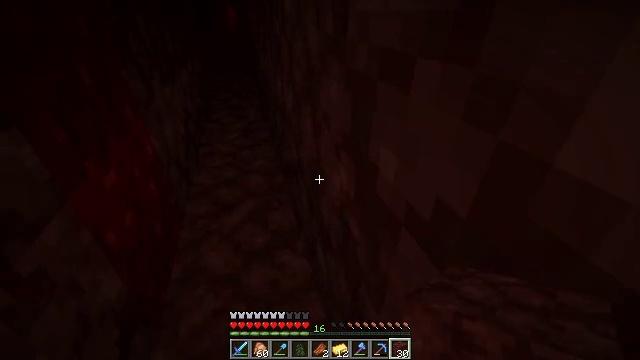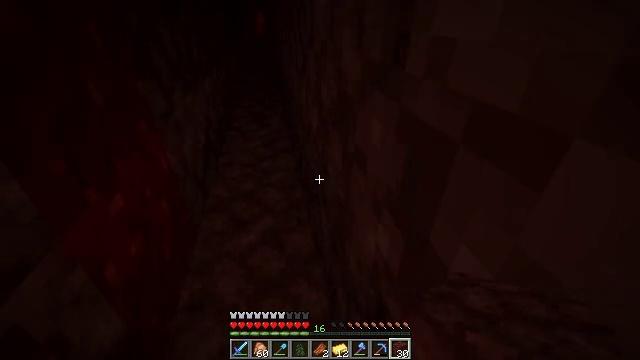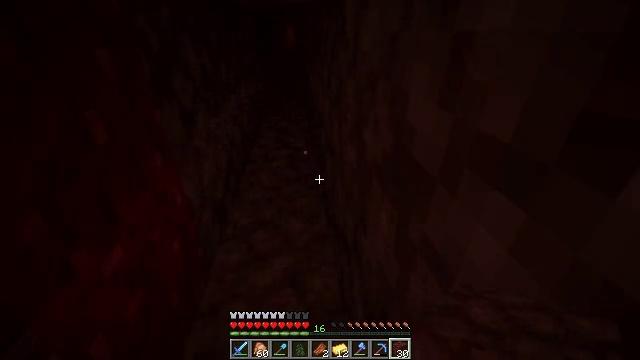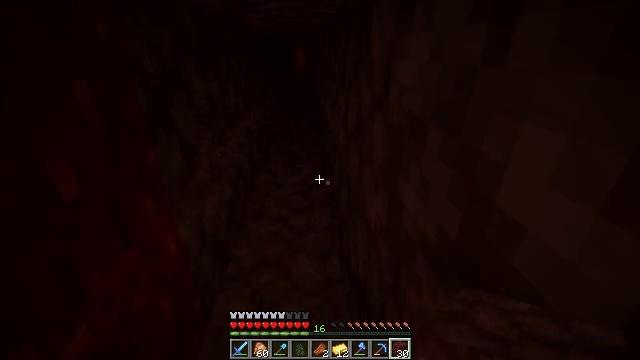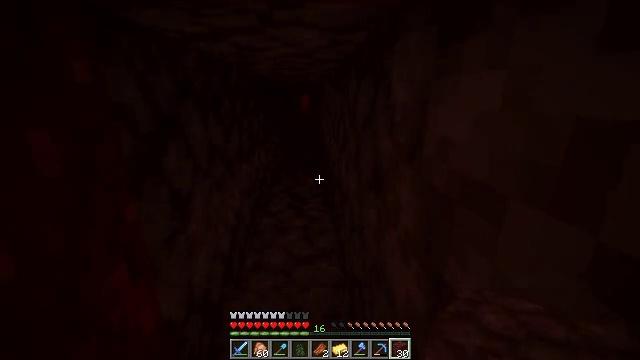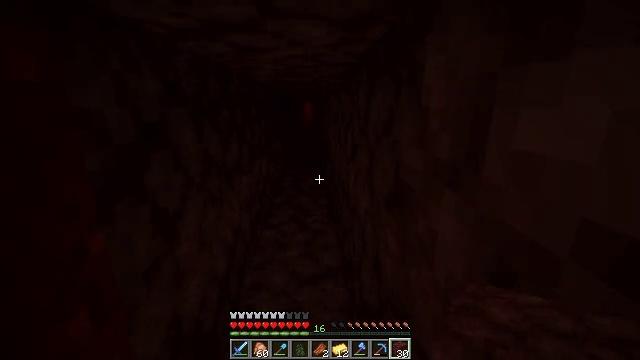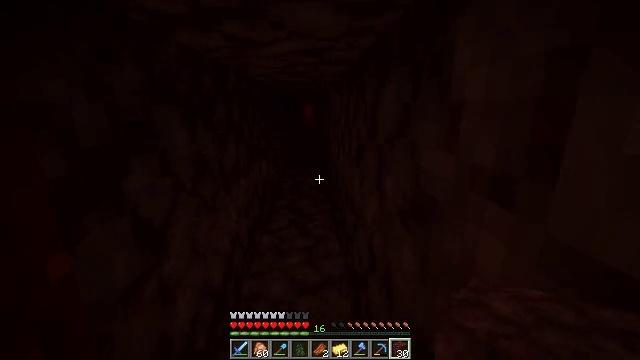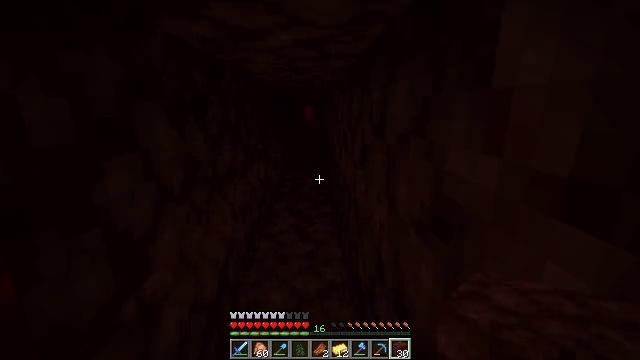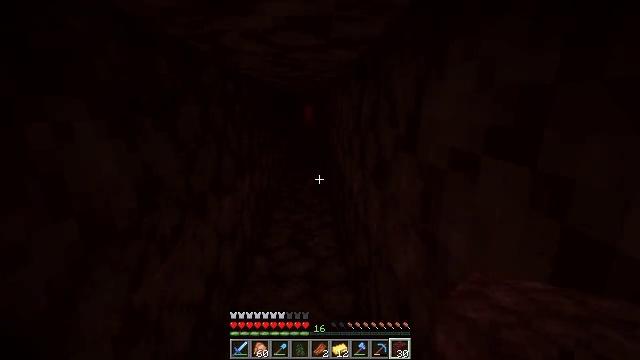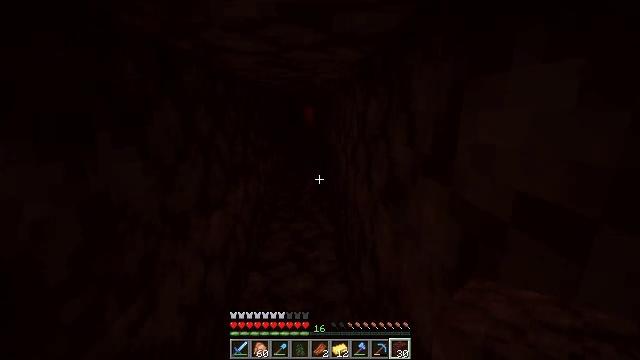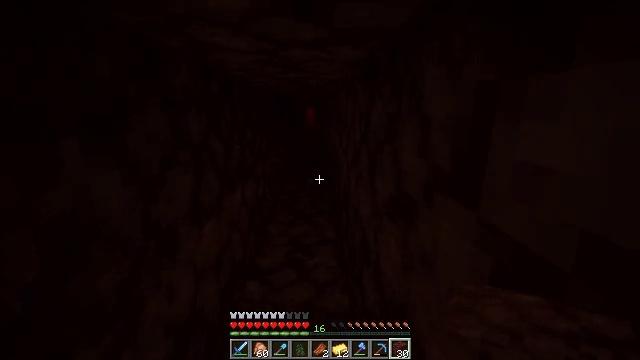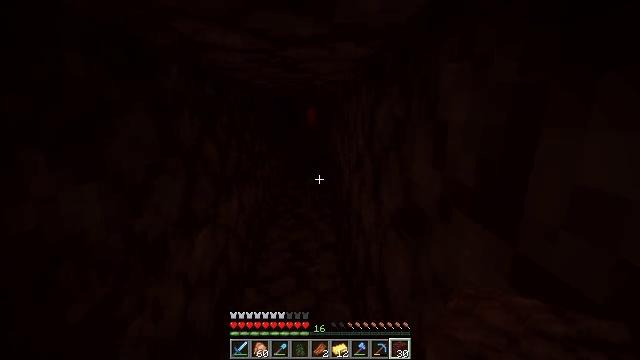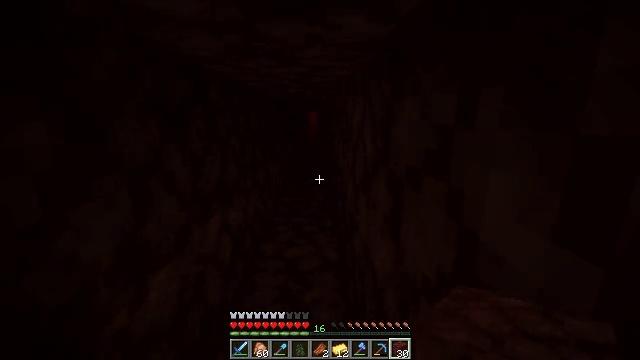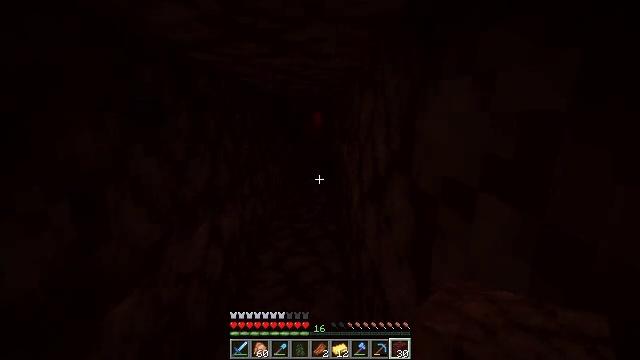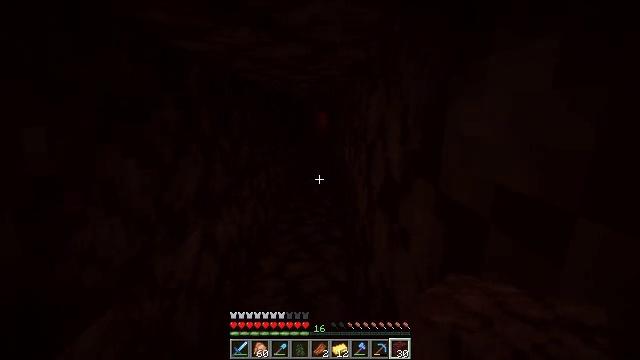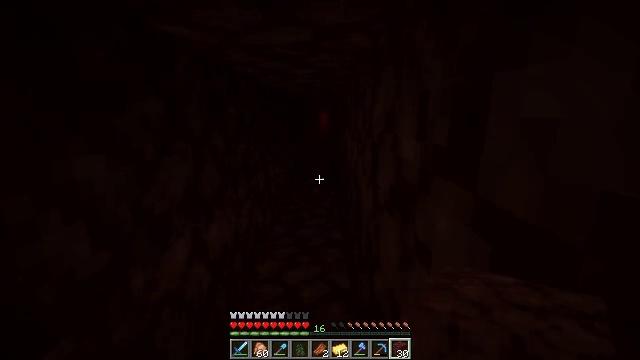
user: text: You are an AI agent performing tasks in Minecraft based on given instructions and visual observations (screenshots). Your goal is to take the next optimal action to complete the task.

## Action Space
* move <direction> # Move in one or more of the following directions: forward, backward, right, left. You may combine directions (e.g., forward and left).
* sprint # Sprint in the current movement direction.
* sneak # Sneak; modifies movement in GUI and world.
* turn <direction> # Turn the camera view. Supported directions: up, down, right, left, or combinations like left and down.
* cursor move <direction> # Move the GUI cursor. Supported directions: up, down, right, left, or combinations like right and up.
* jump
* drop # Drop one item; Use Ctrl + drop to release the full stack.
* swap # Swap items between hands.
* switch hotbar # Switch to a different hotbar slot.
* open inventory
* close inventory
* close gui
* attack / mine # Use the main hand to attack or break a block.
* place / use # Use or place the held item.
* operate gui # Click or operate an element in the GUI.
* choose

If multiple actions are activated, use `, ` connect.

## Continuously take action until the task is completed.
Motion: motion action
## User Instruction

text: Gather crimson roots by holding left button.
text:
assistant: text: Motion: move forward, sprint, turn left and up
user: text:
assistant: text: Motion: move forward, sprint, turn left and up
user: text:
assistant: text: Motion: move forward, sprint, turn left and up
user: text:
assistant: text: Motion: move forward, sprint, turn up
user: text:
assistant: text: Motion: move forward, turn up
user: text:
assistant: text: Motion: move forward
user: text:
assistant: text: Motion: move forward, sprint
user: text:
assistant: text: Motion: move forward, sprint
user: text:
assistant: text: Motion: move forward, sprint
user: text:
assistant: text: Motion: move forward, sprint
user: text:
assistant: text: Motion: move forward
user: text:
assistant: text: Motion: move forward, sprint
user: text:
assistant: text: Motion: move forward, sprint
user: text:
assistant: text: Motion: move forward, sprint, turn left
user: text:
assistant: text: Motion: move forward, sprint
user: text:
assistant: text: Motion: move forward
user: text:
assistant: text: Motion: move forward, sprint
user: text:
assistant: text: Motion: move forward, sprint
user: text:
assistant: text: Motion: move forward, sprint
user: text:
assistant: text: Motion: move forward, sprint
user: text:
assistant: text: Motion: move forward
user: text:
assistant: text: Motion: move forward, sprint
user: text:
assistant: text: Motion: move forward, sprint
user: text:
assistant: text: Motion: move forward, sprint
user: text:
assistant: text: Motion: move forward, sprint
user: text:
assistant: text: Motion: move forward
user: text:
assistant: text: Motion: move forward
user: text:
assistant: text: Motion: move forward, sprint
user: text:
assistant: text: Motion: move forward, sprint
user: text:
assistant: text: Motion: move forward, sprint